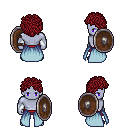
a pixel art fantasy rpg character, male body template, dark elf, purple skin, overskirt, red pants, brunette curly afro hairstyle, white cloth bracers, shield, four views (front, back, left, right), 2x2 character sprite sheet, small pixel art, hard edges, no anti-aliasing